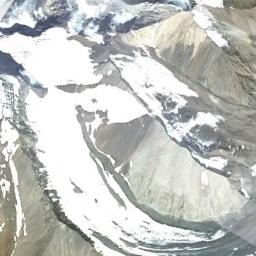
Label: snowberg